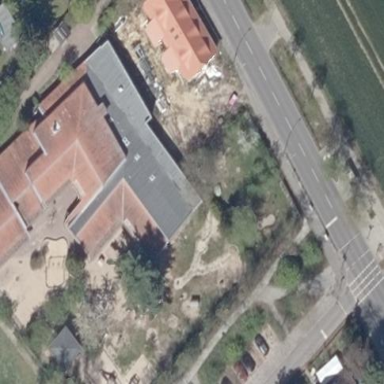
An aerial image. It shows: Kindergarten building.